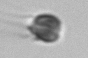
Label: Apedinella